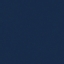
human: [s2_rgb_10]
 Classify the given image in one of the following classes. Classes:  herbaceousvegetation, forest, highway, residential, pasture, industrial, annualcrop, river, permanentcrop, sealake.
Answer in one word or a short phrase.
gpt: SeaLake